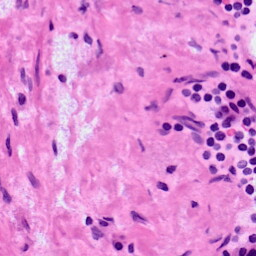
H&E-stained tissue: LymphNode